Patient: sex M, age 80
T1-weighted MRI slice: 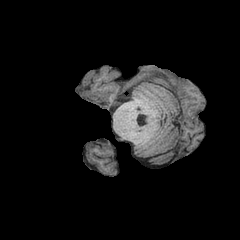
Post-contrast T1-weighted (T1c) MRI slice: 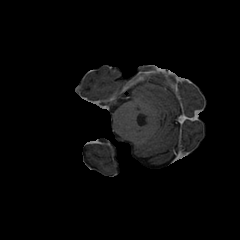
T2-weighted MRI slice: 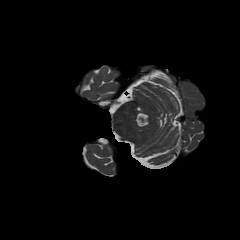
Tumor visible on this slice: no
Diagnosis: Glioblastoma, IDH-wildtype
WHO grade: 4